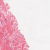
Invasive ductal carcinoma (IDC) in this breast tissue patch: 1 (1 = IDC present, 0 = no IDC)